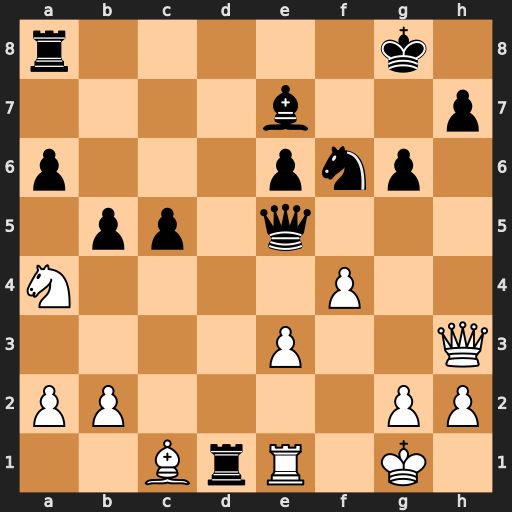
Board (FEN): r5k1/4b2p/p3pnp1/1pp1q3/N4P2/4P2Q/PP4PP/2BrR1K1
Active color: w
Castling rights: -
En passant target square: -
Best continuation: fxe5 Rxe1+ Kf2 Rxc1 Qxe6+ Kf8 exf6